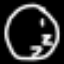
Label: clock